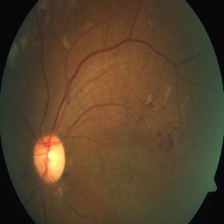
Diabetic retinopathy grade: Severe